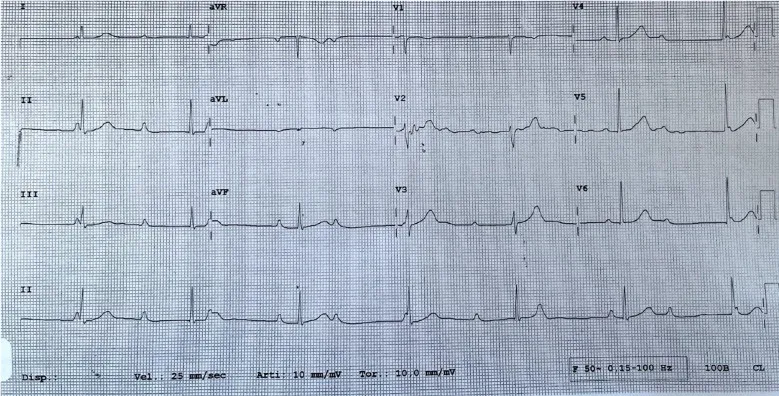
A third-degree atrioventricular block before the CNA procedure.
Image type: electrography (ekg)